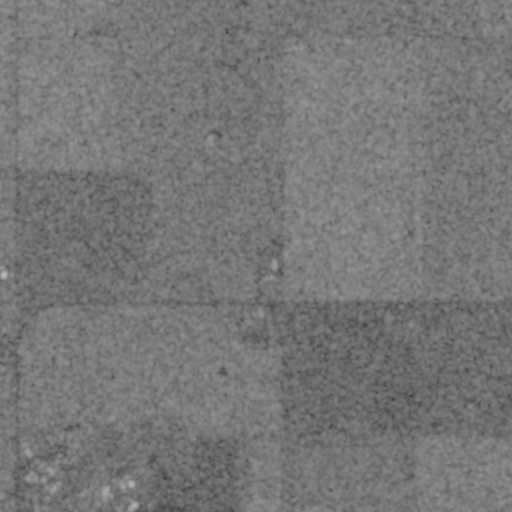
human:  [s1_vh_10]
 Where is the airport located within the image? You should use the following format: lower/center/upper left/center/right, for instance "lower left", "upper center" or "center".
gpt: The airport is located in the lower left of the image.
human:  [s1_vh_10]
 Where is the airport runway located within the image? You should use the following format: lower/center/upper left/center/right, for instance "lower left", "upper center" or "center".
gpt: The airport runway is located in the lower left of the image.
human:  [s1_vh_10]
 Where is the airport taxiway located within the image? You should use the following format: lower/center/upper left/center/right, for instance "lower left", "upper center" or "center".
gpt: The airport taxiway is located in the lower left of the image.
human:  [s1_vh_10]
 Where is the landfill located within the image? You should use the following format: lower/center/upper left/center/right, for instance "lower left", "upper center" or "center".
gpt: There is no landfill in the image.

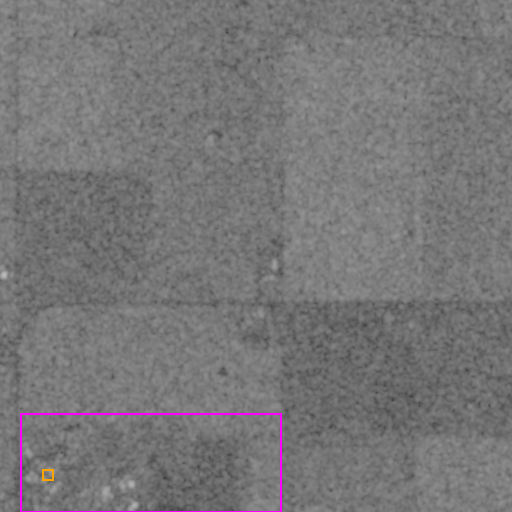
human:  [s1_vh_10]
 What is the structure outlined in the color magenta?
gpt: The structure outlined in magenta is an airport.
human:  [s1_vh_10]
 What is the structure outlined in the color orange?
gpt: The structure outlined in orange is a building.
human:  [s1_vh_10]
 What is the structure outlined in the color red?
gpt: There is no red outline.